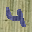
Label: 4